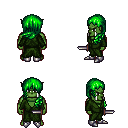
a pixel art fantasy rpg character, male body template, orc, green skin, green robe, magenta pants, green left-swept hairstyle, metal boots, dagger, four views (front, back, left, right), 2x2 character sprite sheet, small pixel art, hard edges, no anti-aliasing